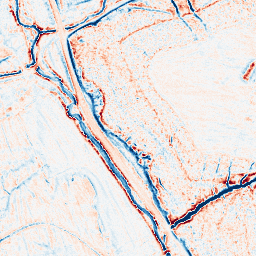
Category: edge_preserving
Decomposition family: anisotropic_diffusion
Decomposition parameters: iterations: 10
kappa: 30
gamma: 0.2
Upsampling method: cubic_catmull_rom
Upsampling parameters: scale: 4
Upsampling scale: 4